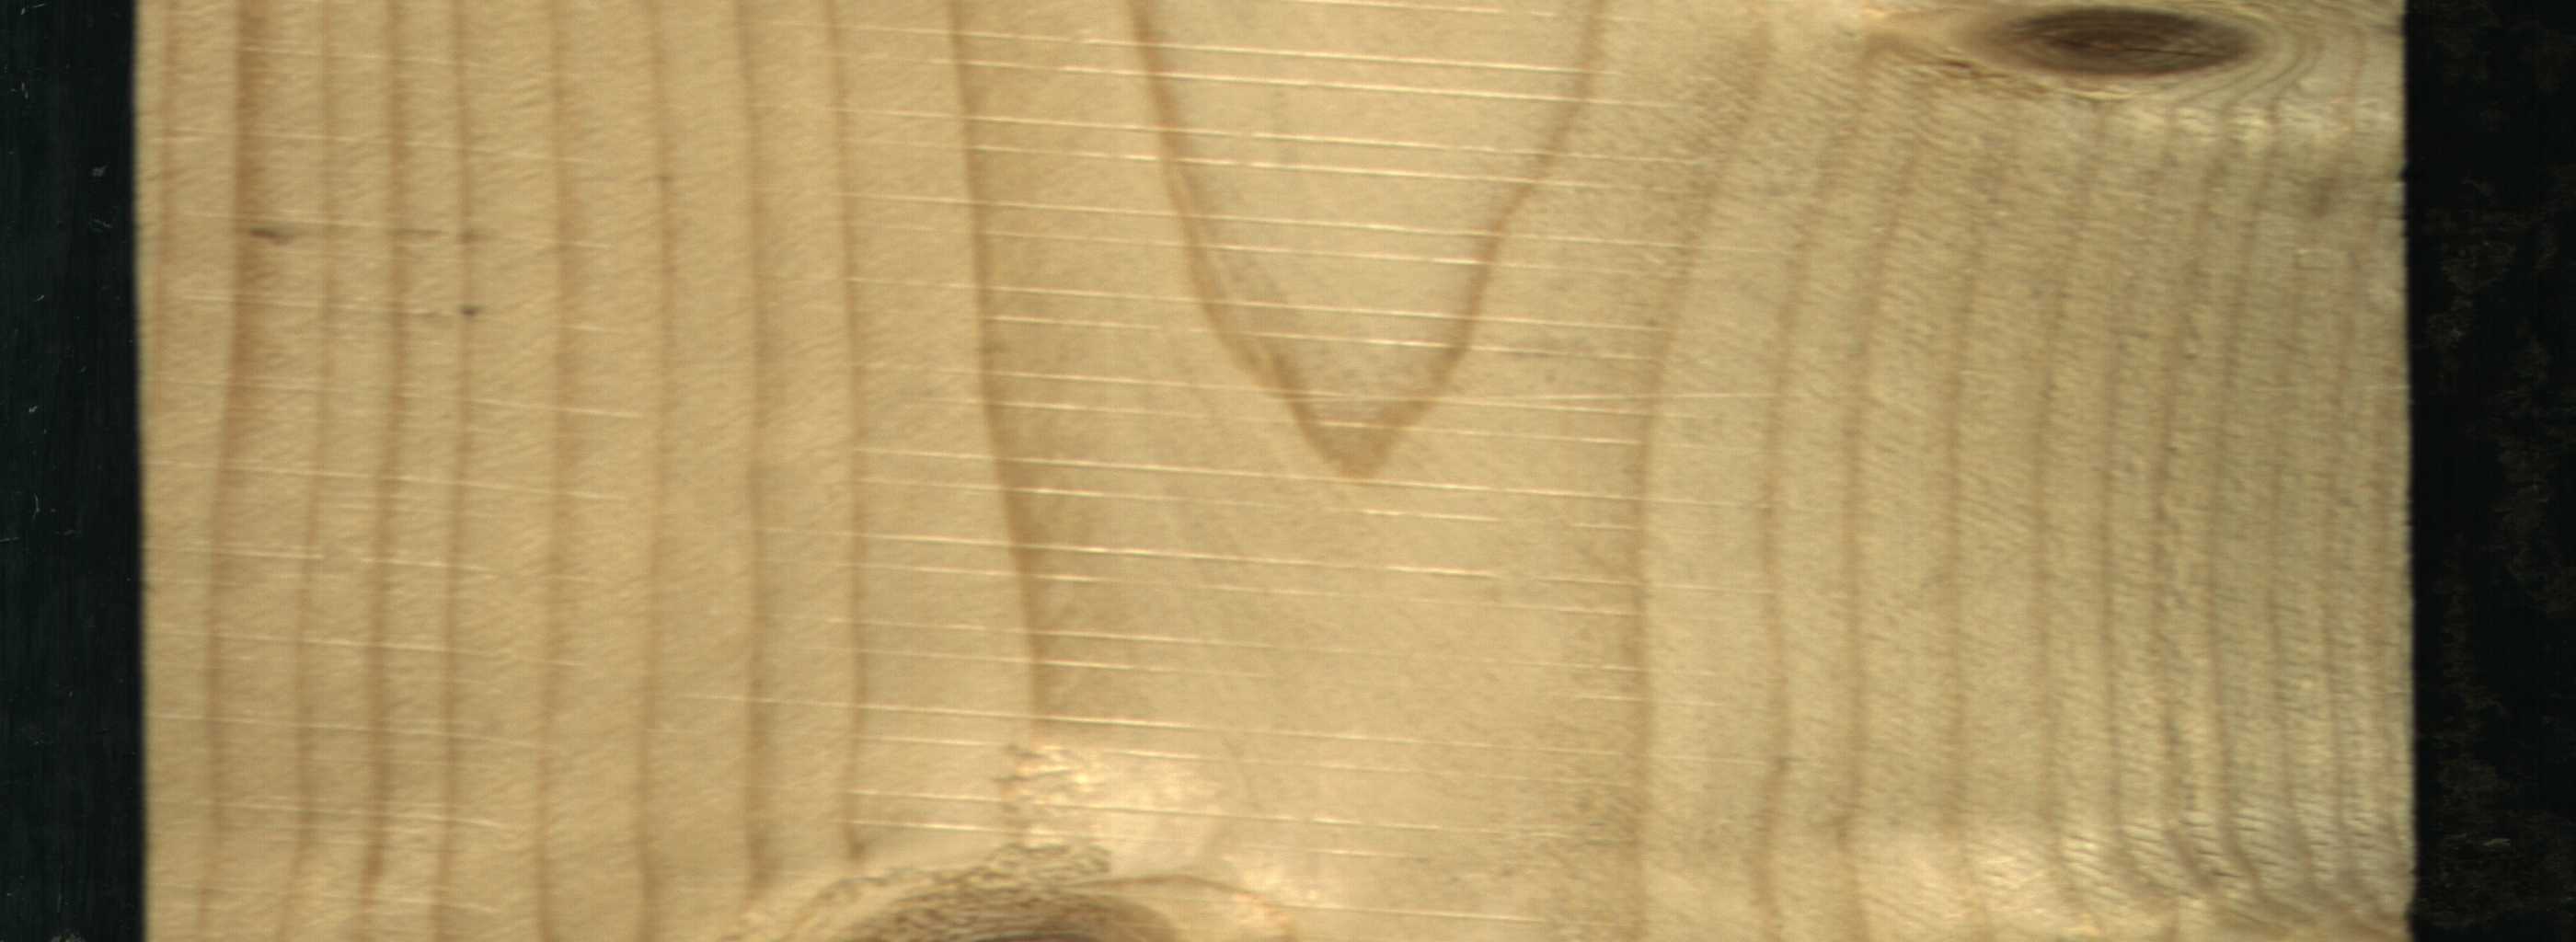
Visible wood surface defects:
Live_Knot
Live_Knot